Field crop: tomato
Growth stage: 2
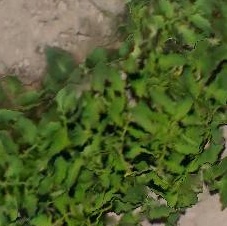
Species: tomato